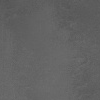
Atmospheric dust classification: dusty